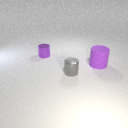
small purple metal cylinder behind large purple rubber cylinder